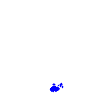
Particle: electron